Field crop: maize
Growth stage: 2
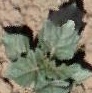
Species: datura